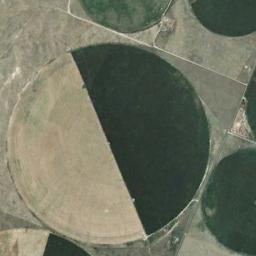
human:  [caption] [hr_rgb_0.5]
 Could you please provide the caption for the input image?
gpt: Round green fields are the same size .

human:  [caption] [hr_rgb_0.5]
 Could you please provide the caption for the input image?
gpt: A green-khaki circular farmland is on the ground .

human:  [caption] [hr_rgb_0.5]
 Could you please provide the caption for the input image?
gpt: A circular field of green and earthy yellow .

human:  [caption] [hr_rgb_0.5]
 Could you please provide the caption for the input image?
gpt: There is a half green circle farmland in the bare land .

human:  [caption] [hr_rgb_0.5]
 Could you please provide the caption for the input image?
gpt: A large circular farmlands with some smaller circular farmlands around .